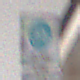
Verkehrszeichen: BeginnFahrradzone
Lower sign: EinspurigeFahrzeugeFrei6
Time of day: MorningAfternoon
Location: Roofed (Urban)
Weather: PartlyCloudy
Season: NotSpecified
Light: Natural